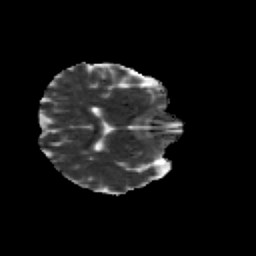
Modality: MD
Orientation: axial
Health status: healthy
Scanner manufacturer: siemens
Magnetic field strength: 3 T
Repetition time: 12 s
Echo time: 0.092 s